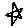
Label: star